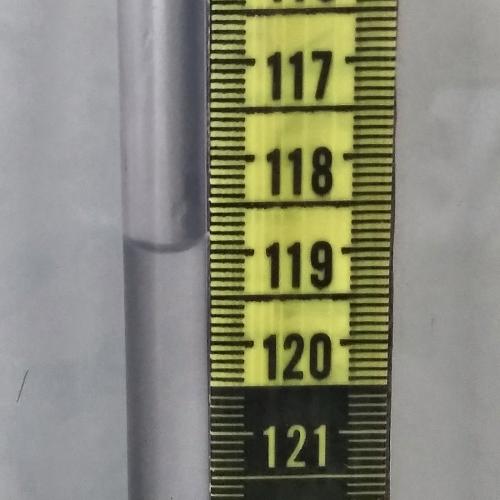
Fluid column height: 119.0 cm